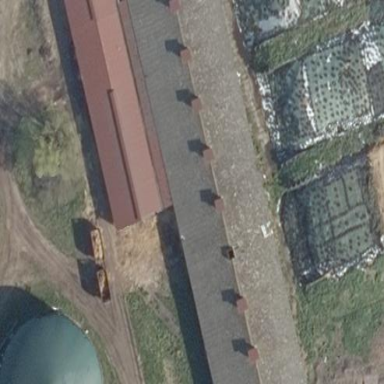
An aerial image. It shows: Gabled farm auxiliary building with grey roof. The roof is oriented along the structure.